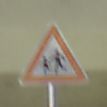
Verkehrszeichen: KinderRechts
Umgebung: Indoor, Special
Tageszeit: NotSpecified
Wetter: NotSpecified
Licht: Artificial
Jahreszeit: NotSpecified
Kontrast: HighContrast